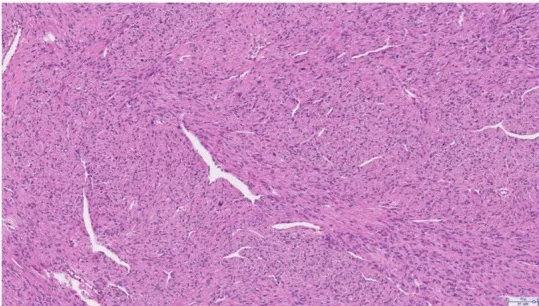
(A) Pathologic examination confirmed features of FH deficiency: hemangiopericytoma-like or "staghorn" vasculature.
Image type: pathology (h&e)